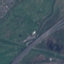
Label: Highway